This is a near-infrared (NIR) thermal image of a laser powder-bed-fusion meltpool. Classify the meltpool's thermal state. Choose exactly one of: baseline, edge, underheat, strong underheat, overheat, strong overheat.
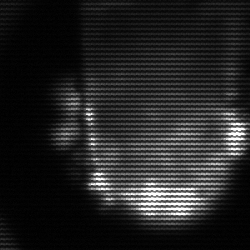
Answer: baseline